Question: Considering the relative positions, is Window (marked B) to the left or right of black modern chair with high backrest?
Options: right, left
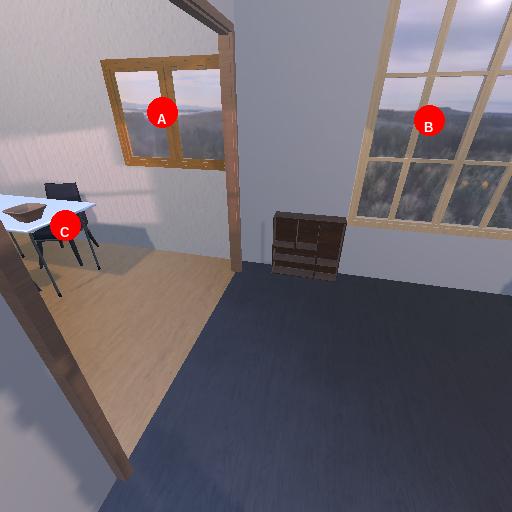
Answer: right